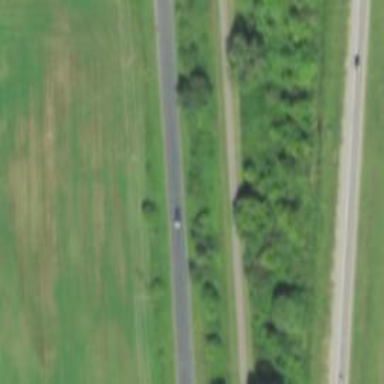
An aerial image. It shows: Asphalt cycleway running alongside abandoned railway line.